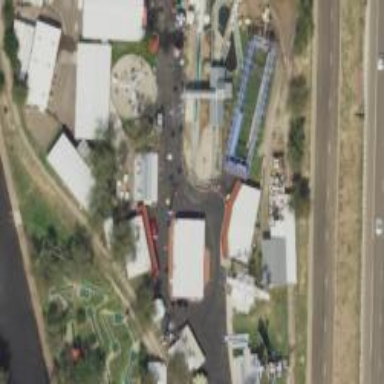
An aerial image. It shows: Water slide attraction.